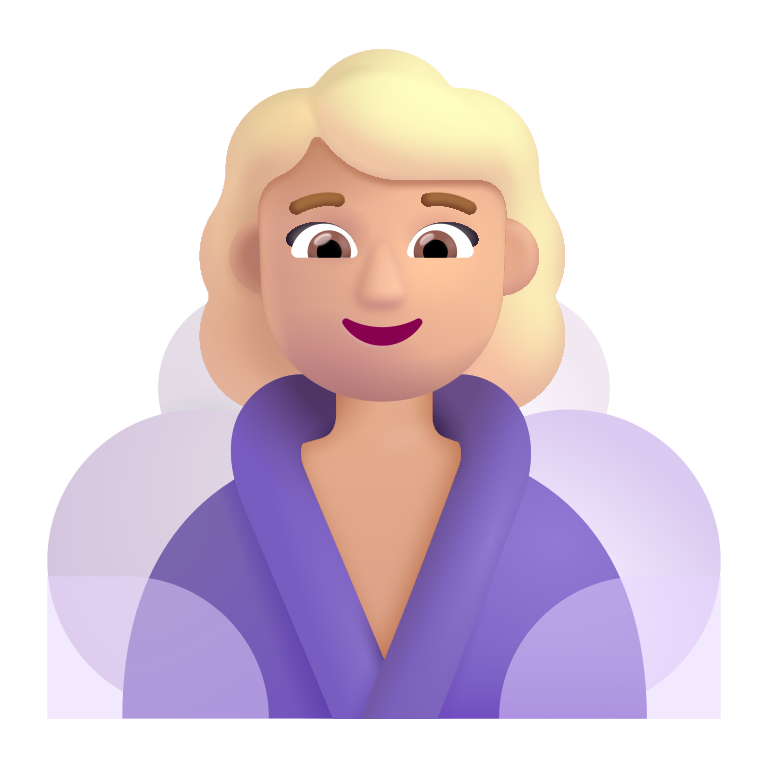
woman in steamy room color  light